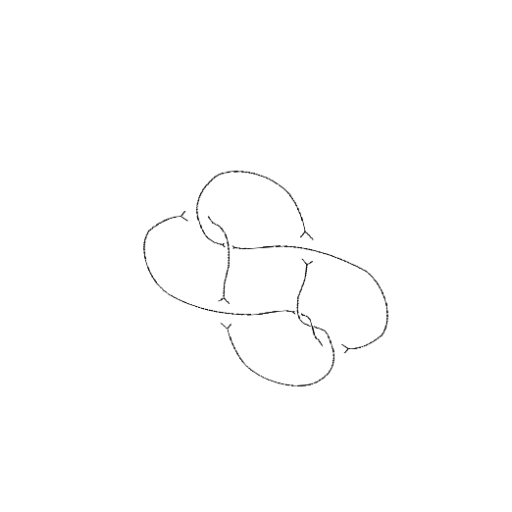
Crossing number: 7